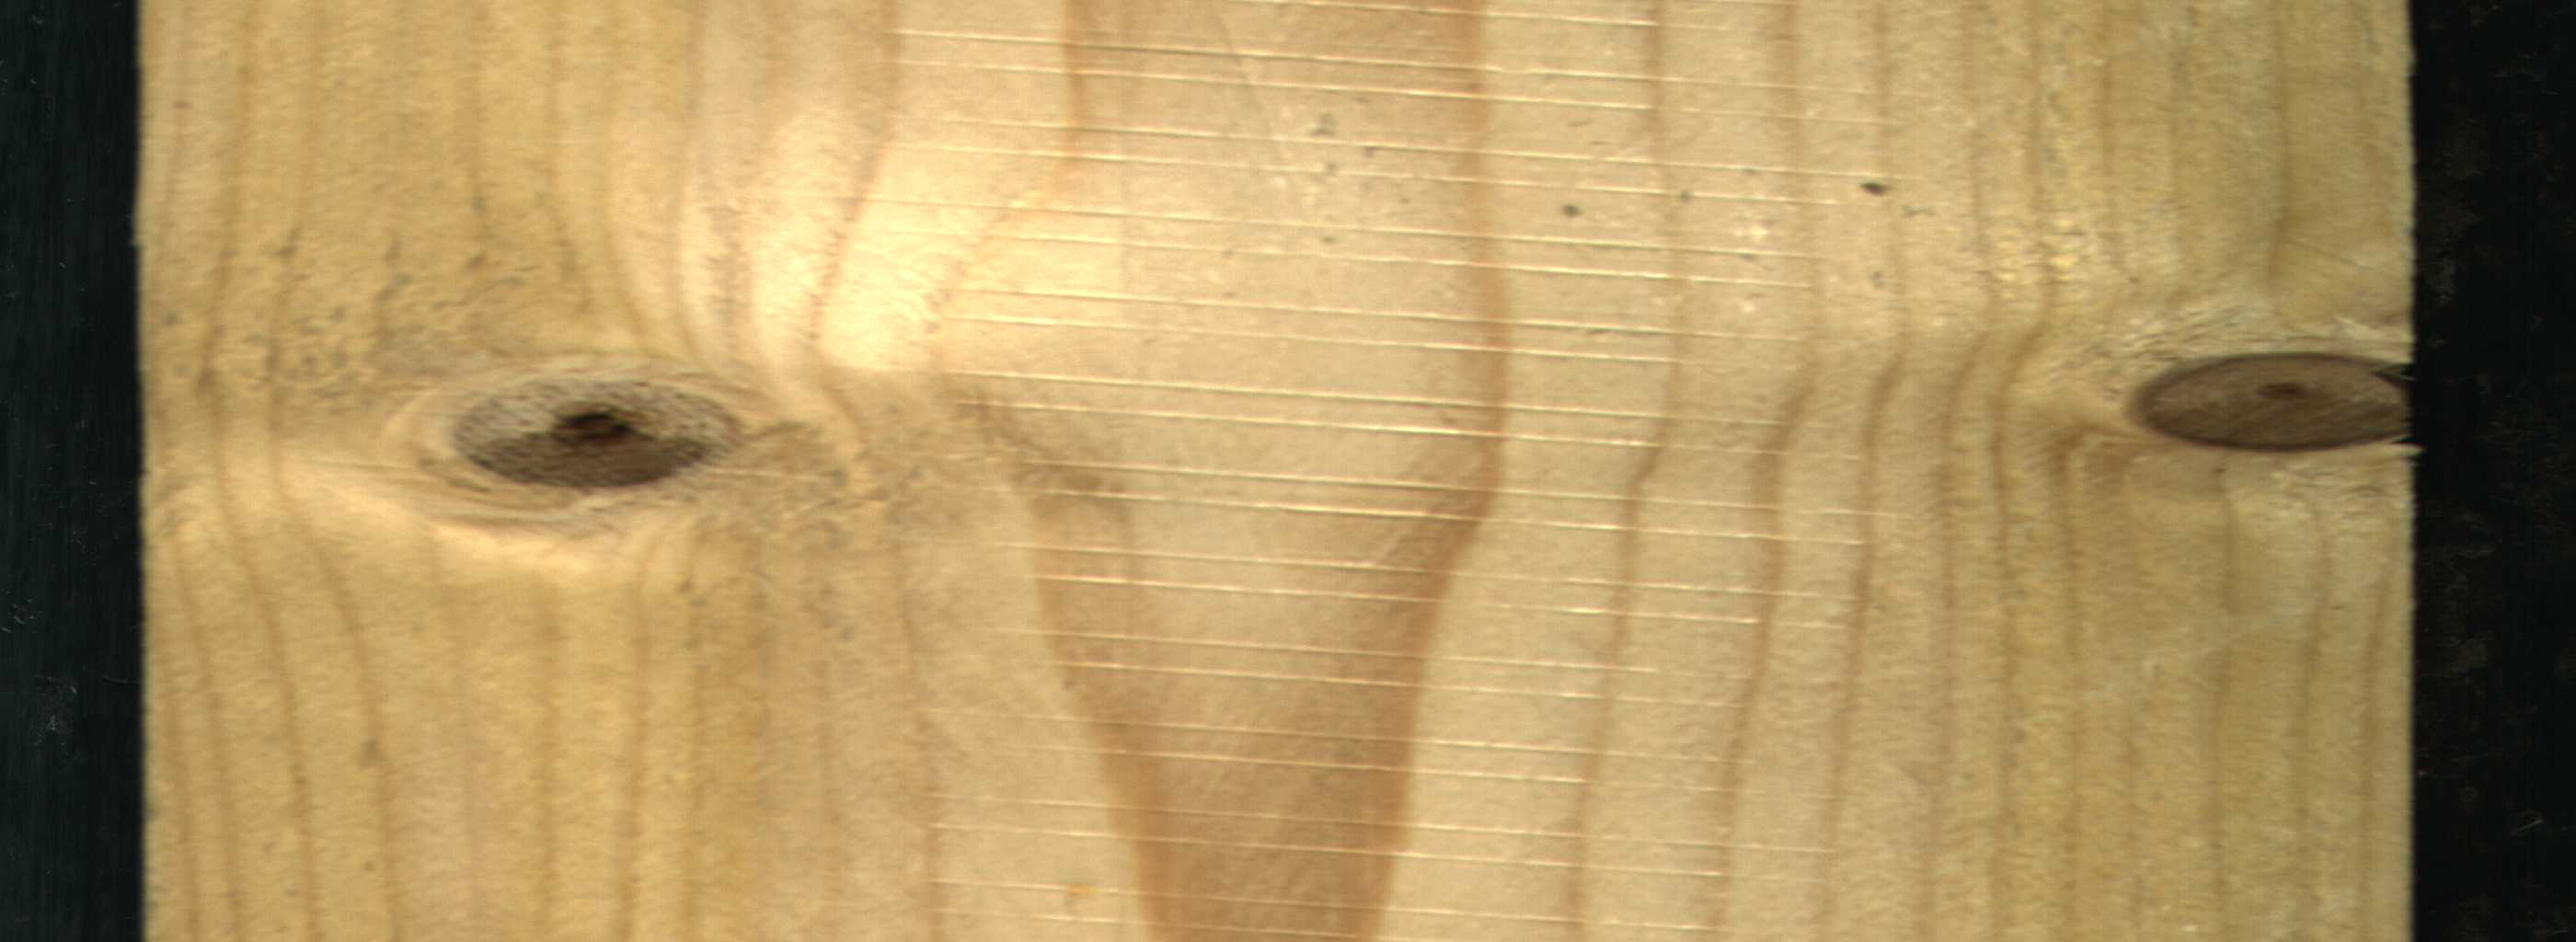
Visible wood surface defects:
Dead_Knot
Dead_Knot